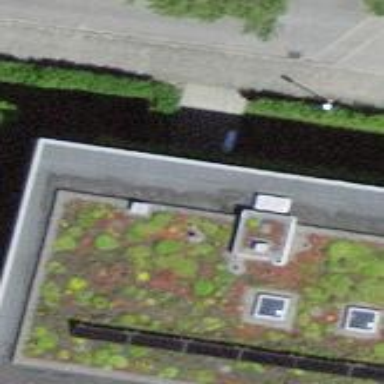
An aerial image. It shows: Apartment building with flat roof.